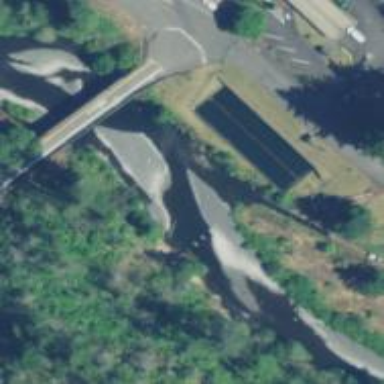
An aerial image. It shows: Fish pass along the waterway.